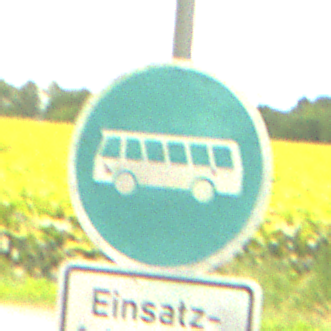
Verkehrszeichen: Busssonderstreifen
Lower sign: BesondereFahrzeugeUndTransportgueter3
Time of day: Midday
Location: Outdoor (RoadRail)
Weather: PartlyCloudy
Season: NotSpecified
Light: Natural